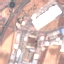
Land use / land cover class: Industrial